Question: I built an HTML table and centered the images within it (TABLE 1 example).
The image will be a link, but the text will not be a link.
I need some help centering text/headline that is in the same "td" tag as an image.
I included code for TABLE 2, but this is just an example of another table that has the CONTENT perfectly centered below the image you see in TABLE 1. I do not want two tables because the text is too far below the image. I need the text to be closer to the image above it.
I only want one table...TABLE 1. And I need some help adding content/text/headline directly below each image. I added a p tag in the first td of TABLE 1, but that is not working.
I have tried looking at other table and css examples, but I have not had good results yet.
Any help/suggestions will be greatly appreciated!
I have tried adding different CSS styles including margin, padding, text align center, and so on...
So far I not been able to successfully center the text right below the image.
This image is what I am trying to achieve:

TABLE 1 (examples of images that are correctly centered)
'''
<div>
<table>
<tr>
<td style="text-align: center;">
<a href="#"><img style="width: 70%; float: left; margin: 25px;" src="https://www.website.com/images/image1.png" /></a>
<p style="font-
size:24px;">CONTENT</p>
</td>
<td style="text-align: center;">
<a href="#"><img style="width:70%; float: left; margin: 25px;" src="https://www.website.com/images/image2.png" /></a>
</td>
<td style="text-align: center;">
<a href="#"><img style="width: 70%; float: left; margin: 25px;" src="https://www.website.com/images/image3.png" /></a>
</td>
<td style="text-align: center;">
<a href="#"><img style="width: 70%; float: left; margin: 25px;" src="https://www.website.com/images/image4.png" /></a>
</td>
<td style="text-align: center;">
<a href="#"><img style="width: 70%; float: left; margin: 25px;" src="https://www.website.com/images/image5.png" /></a>
</td>
</tr>
</table>
</div>
'''
TABLE 2 (examples of centering CONTENT...this content is centered perfectly below the images, but I do not want two tables due to vertical spacing is too much)
'''
<div>
<table>
<tr style="font-size:24px;">
<td style="text-align: center;">
<span style="width: 70%; float: left; margin: 25px;">CONTENT 1</span>
</td>
<td style="text-align: center;">
<span style="width: 70%; float: left; margin: 25px;">CONTENT 2</span>
</td>
<td style="text-align: center;">
<span style="width: 70%; float: left; margin: 25px;">CONTENT 3</span>
</td>
<td style="text-align: center;">
<span style="width: 70%; float: left; margin: 25px;">CONTENT 4</span>
</td>
<td style="text-align: center;">
<span style="width: 70%; float: left; margin: 25px;">CONTENT 5</span>
</td>
</tr>
</table>
</div>
'''
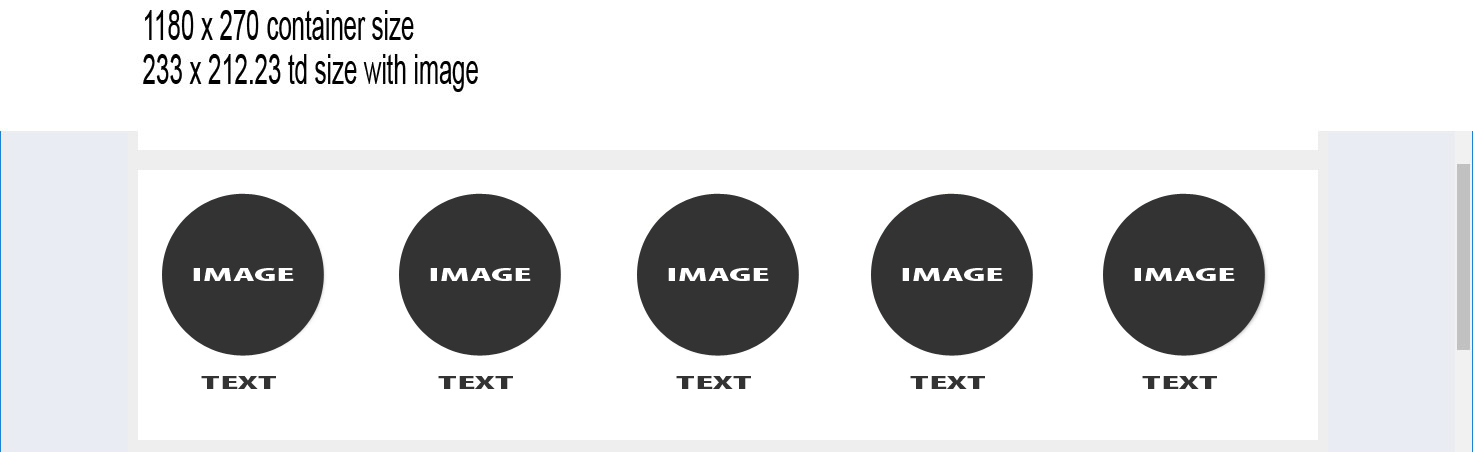
Answer: It seems to be centered fine when I load your code, except the 'float:left' on the image can throw it off (see <URL>.
If you want the text under the image anyway, there's no need for 'float:left' because that makes the image sit to the left of any elements after it. Depending on image size, the paragraph with the text will move next to the image instead of below it.
Really it would be best to use an external stylesheet, all your inline code is hard to keep track of. Also, the 'margin:25px' on the image will enlarge or shrink the image depending on the margin size: The margin expands or shrinks the table cell, and the 70% fixed width makes the image move with the size of the cell to keep the margin the same.
Don't forget you have 'cellspacing' and 'cellpadding' attributes to adjust the width between table cells, and the space around items in the cells: '<table cellspacing="15">' will put 15 pixels cushion between cells.
For the problems with longer captions pushing the image up, an easy solution is to put all the captions in their own table row. This still only uses one table, and the distance between the captions and the images can be adjusted with negative CSS margins. <URL>.